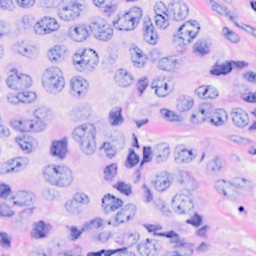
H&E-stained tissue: Breast